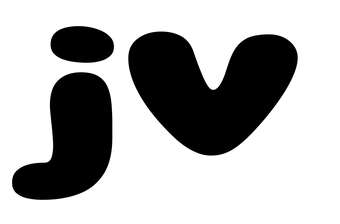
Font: Gluten_Black